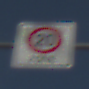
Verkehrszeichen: BeginnZone20
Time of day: Midday
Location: Outdoor (Suburban)
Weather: PartlyCloudy
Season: NotSpecified
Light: Natural